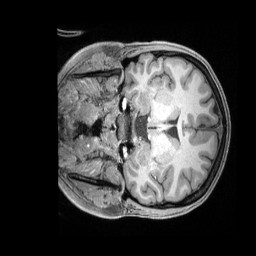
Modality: T1w
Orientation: coronal
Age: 21
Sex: female
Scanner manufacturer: siemens
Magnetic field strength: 3 T
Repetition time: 2.4 s
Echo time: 0.00228 s